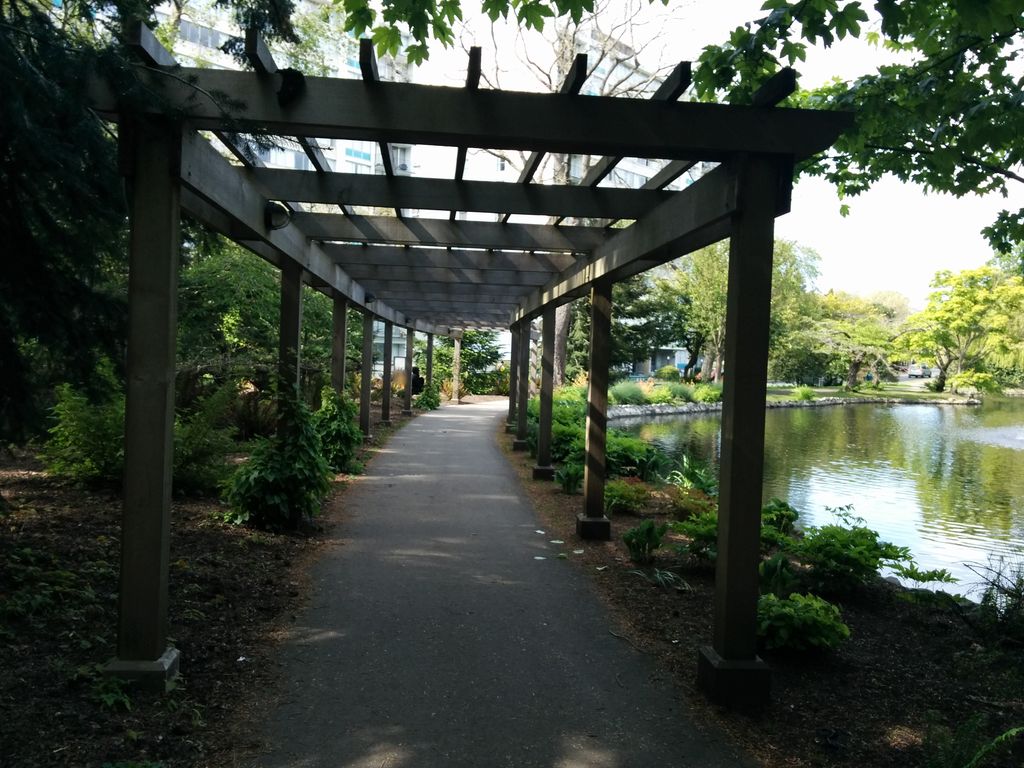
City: victoria